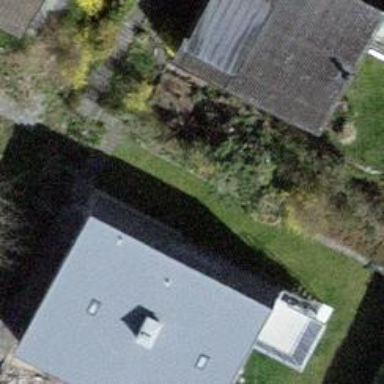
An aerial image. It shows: Building with flat roof.